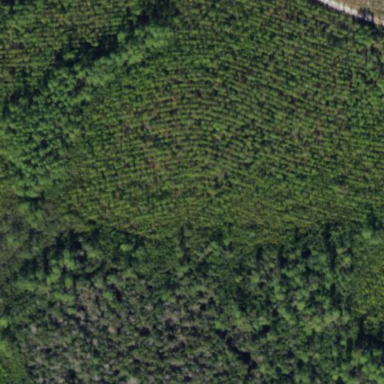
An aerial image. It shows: Forest area predominantly covered with needle-leaved trees.